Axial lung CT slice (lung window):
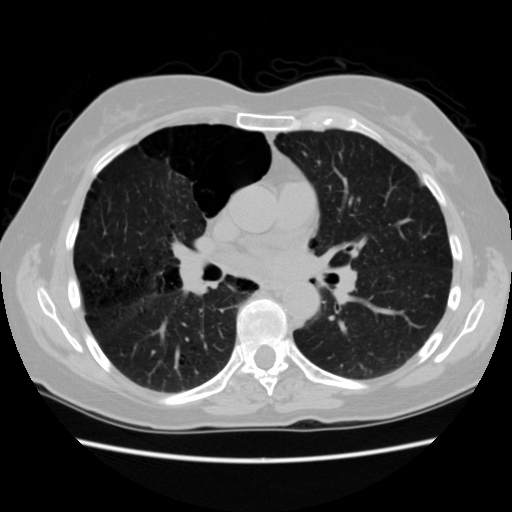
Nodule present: yes
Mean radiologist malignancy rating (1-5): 2.333